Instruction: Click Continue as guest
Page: checkout
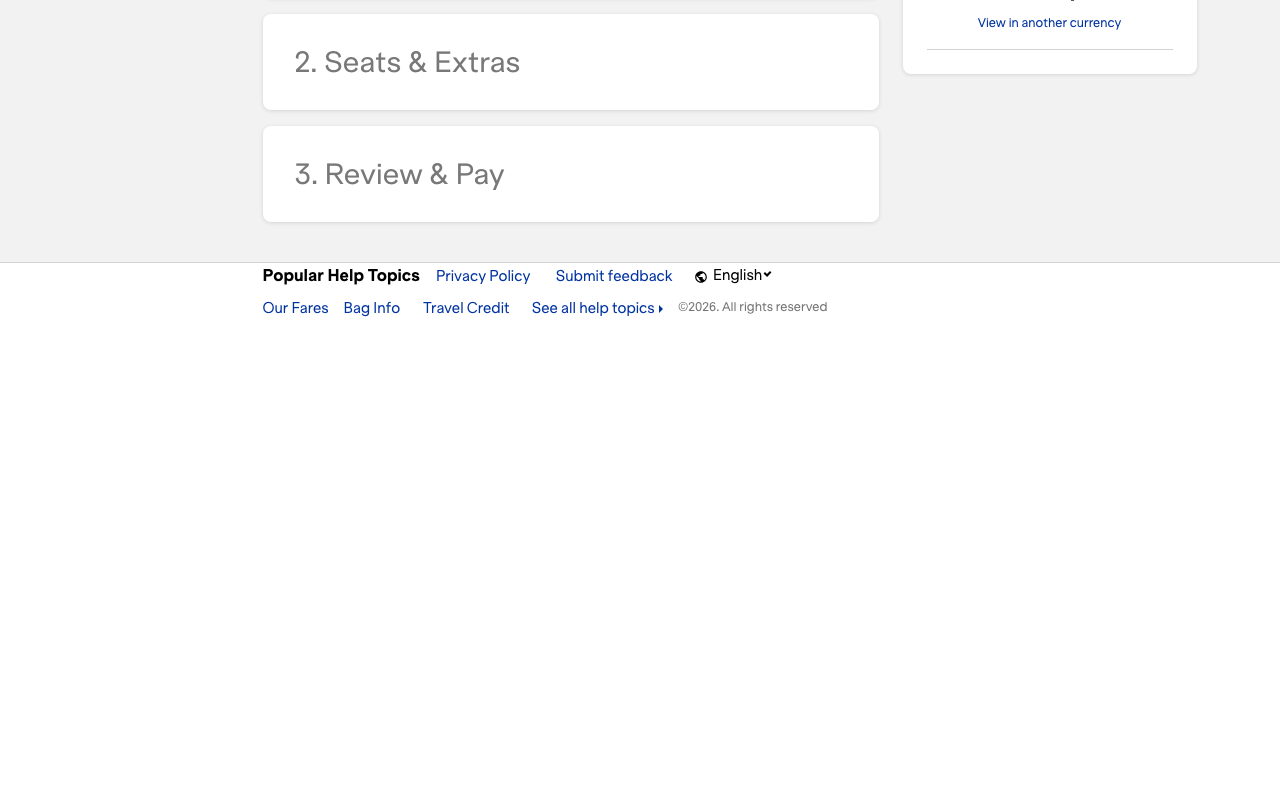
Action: click